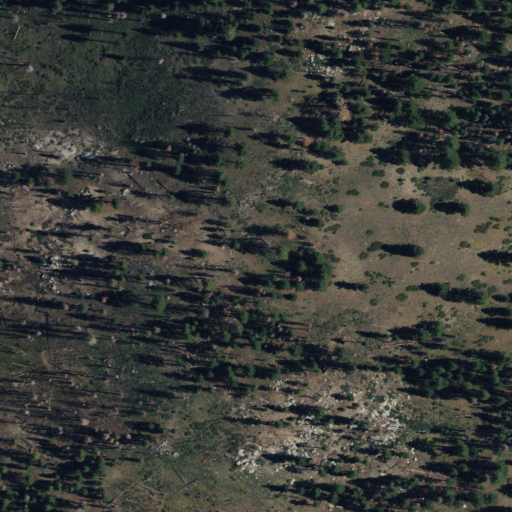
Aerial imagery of plain(s) in California named Bog Hole Meadow containing evergreen forest, shrub, and grassland